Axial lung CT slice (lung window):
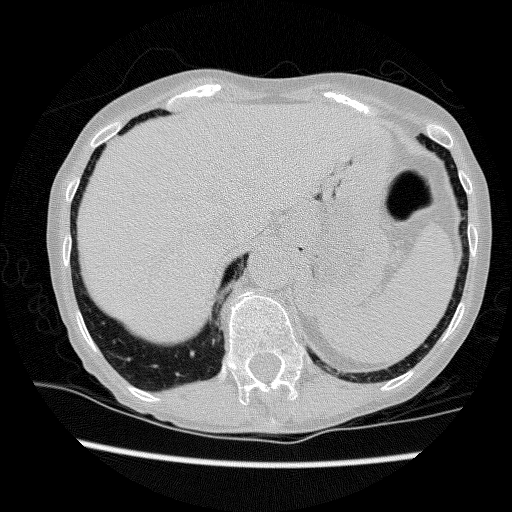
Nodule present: no